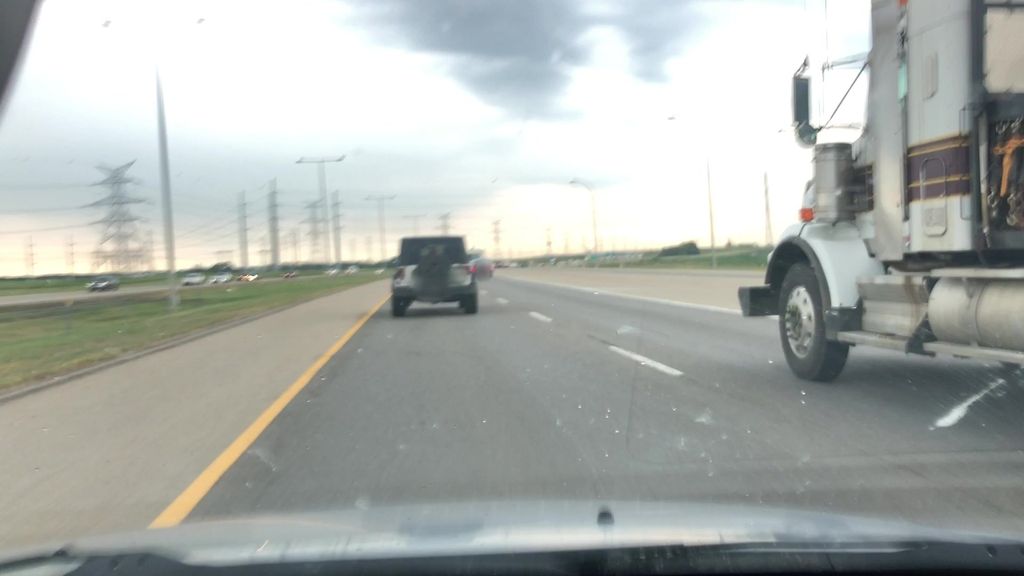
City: edmonton